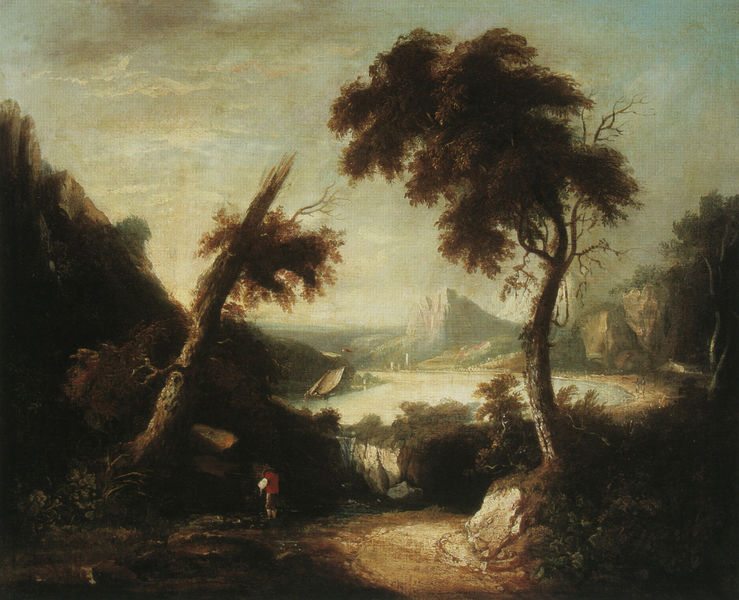
Titel: Südliche Landschaft
Standort: Dresden
Institution: Gemäldegalerie Alte Meister
Schlagwörter: baum, berg, blau, blätter, dunkel, felsen, gemälde, himmel, laub, mann, meer, schatten, wasser, weiß, wolken, baumstämme, bäume, fluss, grün, landschaft, menschen, ocker, sand, see, stadt, ufer, äste, abend, braun, grau, haar, hell, holz, kreide, licht, nacht, rücken, schwarz, strasse, gras, rot, weg, wolke, beige, malerei, hemd, hose, jacke, mensch, stehen, stein, steine, öl, baumstamm, dämmerung, ebene, erde, horizont, natur, stamm, strauch, weite, wind, zweige, busch, büsche, gebüsch, gewässer, insel, figur, haare, personen, blatt, pflanze, pflanzen, schräg, tal, wald, boot, küste, schiff, segel, segelboot, strand, düster, biegung, naturalismus, fahne, segelschiff, abhang, berge, fels, gebirge, gipfel, hang, klippen, klein, landschaftsmalerei, schlucht, herbst, böschung, erhaben, sturm, stämme, stürmisch, unwetter, stimmung, weste, baumkrone, baumkronen, bucht, klippe, burg, oberfläche, hinten, niederländisch, kurve, leben, wurzeln, wanderer, hamd, stimmungsbild, kniebundhose, waldlandschaft, schief, stumpf, baumstumpf, blitzeinschlag, flussbiegung, shcatten, elbe, wegs, ragen, sublim, geborsten, schif, abgebrochen, ann, rote weste, se, flsen, gebäusch